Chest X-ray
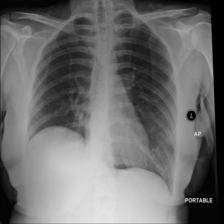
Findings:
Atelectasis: negative
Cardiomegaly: negative
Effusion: negative
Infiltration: negative
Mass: negative
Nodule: negative
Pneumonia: negative
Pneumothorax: negative
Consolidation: negative
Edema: negative
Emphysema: negative
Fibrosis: negative
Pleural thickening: negative
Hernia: negative